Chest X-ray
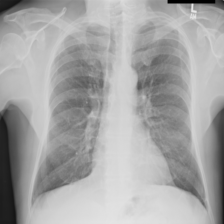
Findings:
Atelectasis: negative
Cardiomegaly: negative
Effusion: negative
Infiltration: negative
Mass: negative
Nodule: negative
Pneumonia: negative
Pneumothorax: negative
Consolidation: negative
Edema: negative
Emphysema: negative
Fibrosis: negative
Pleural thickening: positive
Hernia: negative